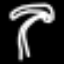
Label: palm tree